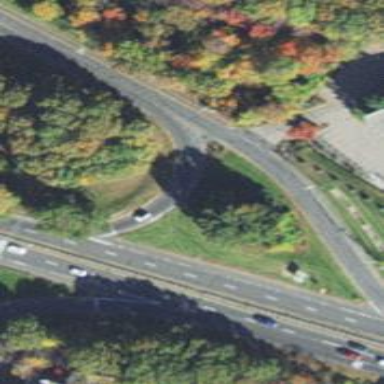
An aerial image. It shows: Asphalt trunk link road.